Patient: sex M, age 53
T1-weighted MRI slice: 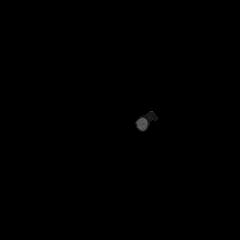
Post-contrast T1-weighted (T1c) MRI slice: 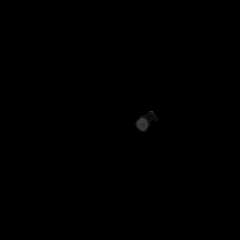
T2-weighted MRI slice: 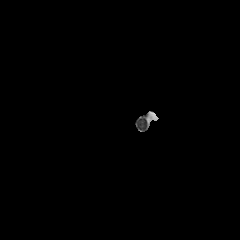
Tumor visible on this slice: no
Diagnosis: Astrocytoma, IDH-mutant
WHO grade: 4